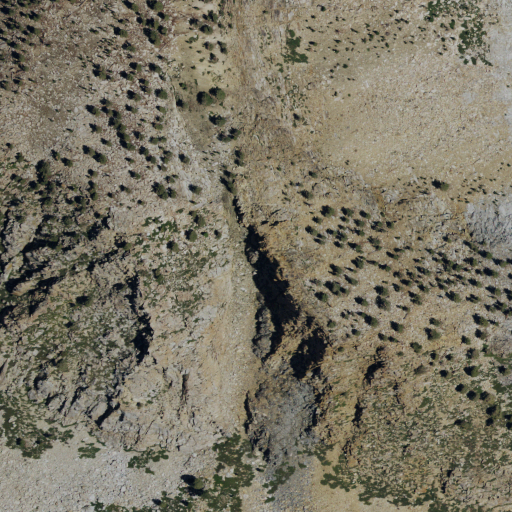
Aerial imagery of mountain in California named Coyote Peaks containing shrub and barren land